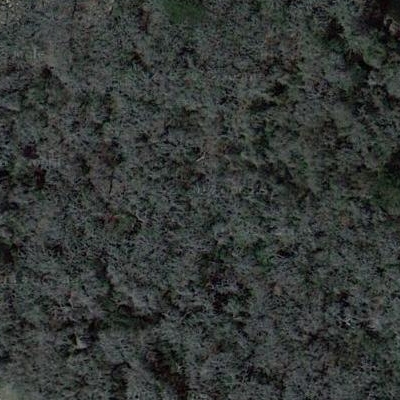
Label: eForest